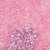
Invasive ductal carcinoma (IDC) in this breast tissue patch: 0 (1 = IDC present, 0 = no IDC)